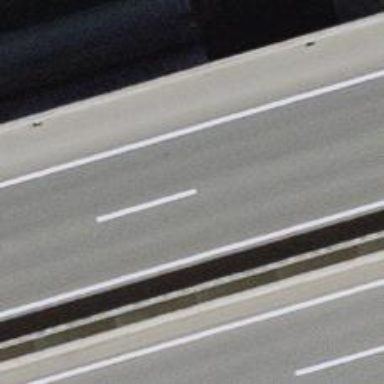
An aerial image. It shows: Viaduct bridge on asphalt motorway.